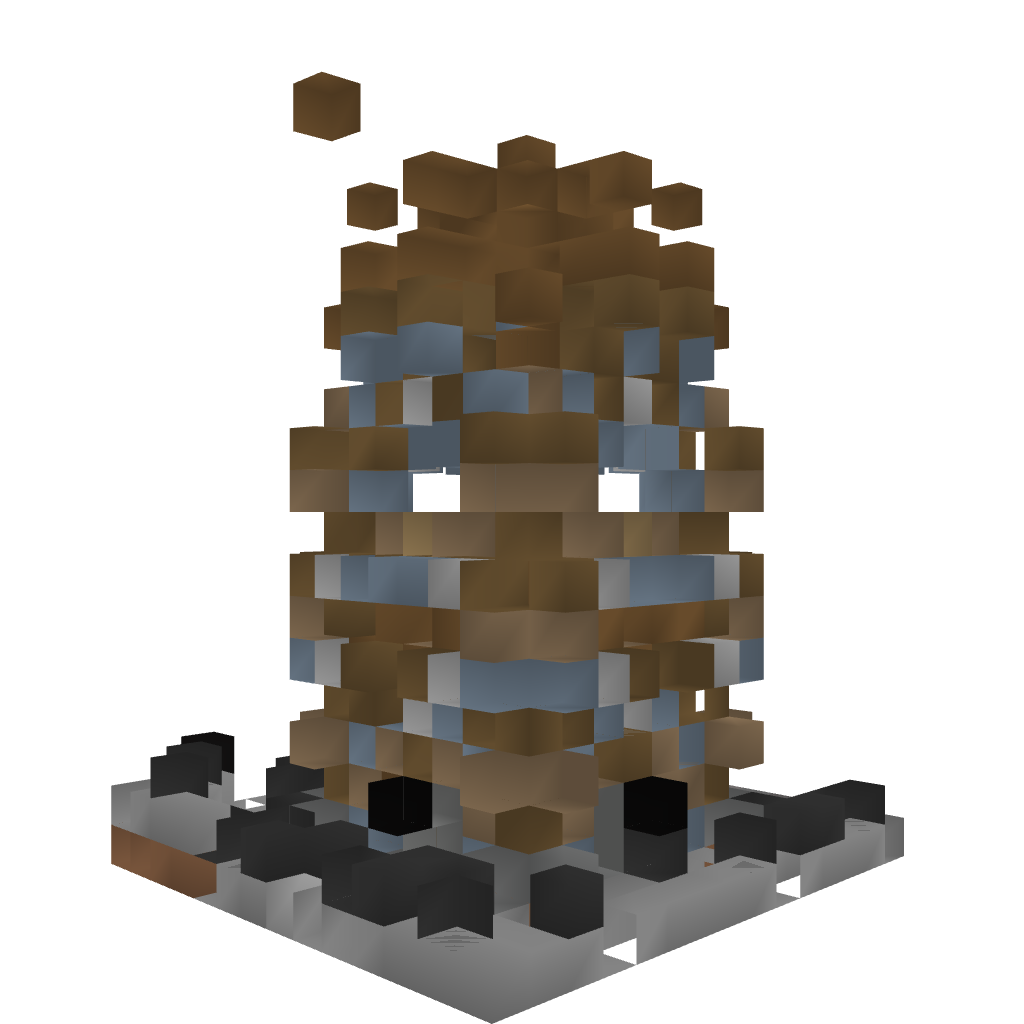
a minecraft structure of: Medieval tower